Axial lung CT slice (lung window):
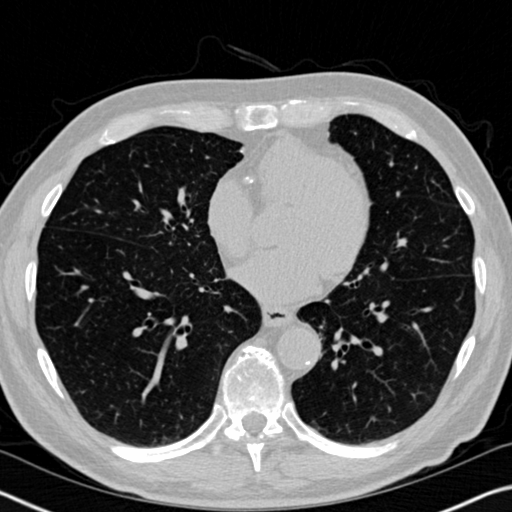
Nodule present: no